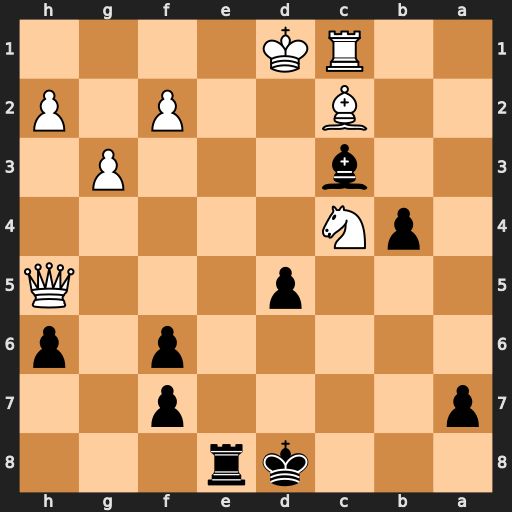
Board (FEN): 3kr3/p4p2/5p1p/3p3Q/1pN5/2b3P1/2B2P1P/2RK4
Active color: b
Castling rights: -
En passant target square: -
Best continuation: Re1#